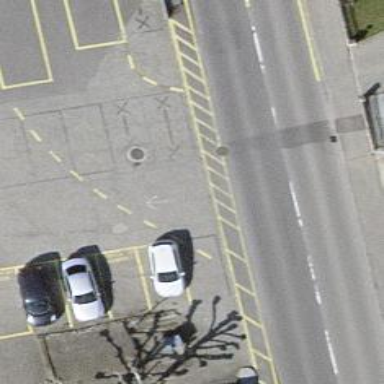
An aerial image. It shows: Uncontrolled road crossing with markings.